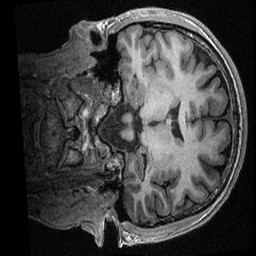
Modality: T1w
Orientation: coronal
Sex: male
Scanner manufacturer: ge
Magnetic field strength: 3 T
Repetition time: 0.0064 s
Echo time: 0.00281 s